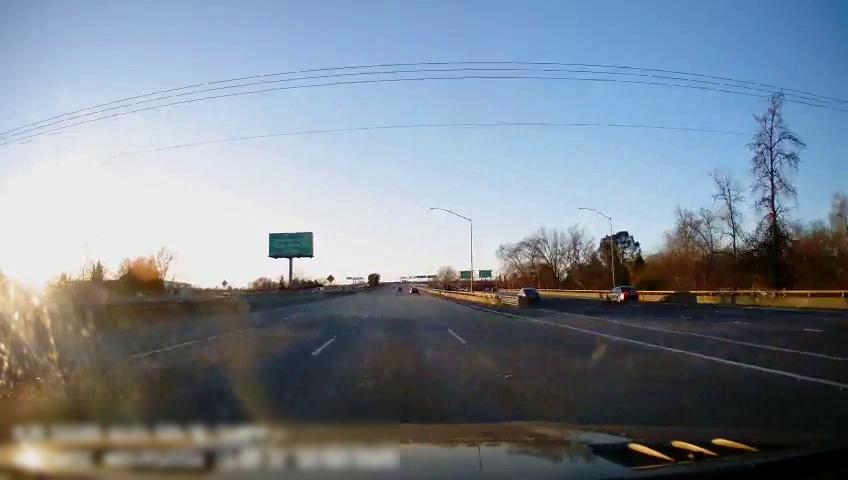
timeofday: Day
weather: Sunny
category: Drivable Space
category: Vehicles | Car
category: Vehicles | Car
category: Vehicles | Car
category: Lanes | Current Lane
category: Lanes | Current Lane
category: Lanes | Alternate Lane
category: Lanes | Alternate Lane
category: Lanes | Alternate Lane
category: Lanes | Alternate Lane
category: Lanes | Alternate Lane
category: Lanes | Alternate Lane
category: Traffic | Signs
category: Traffic | Signs
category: Traffic | Signs
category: Traffic | Signs